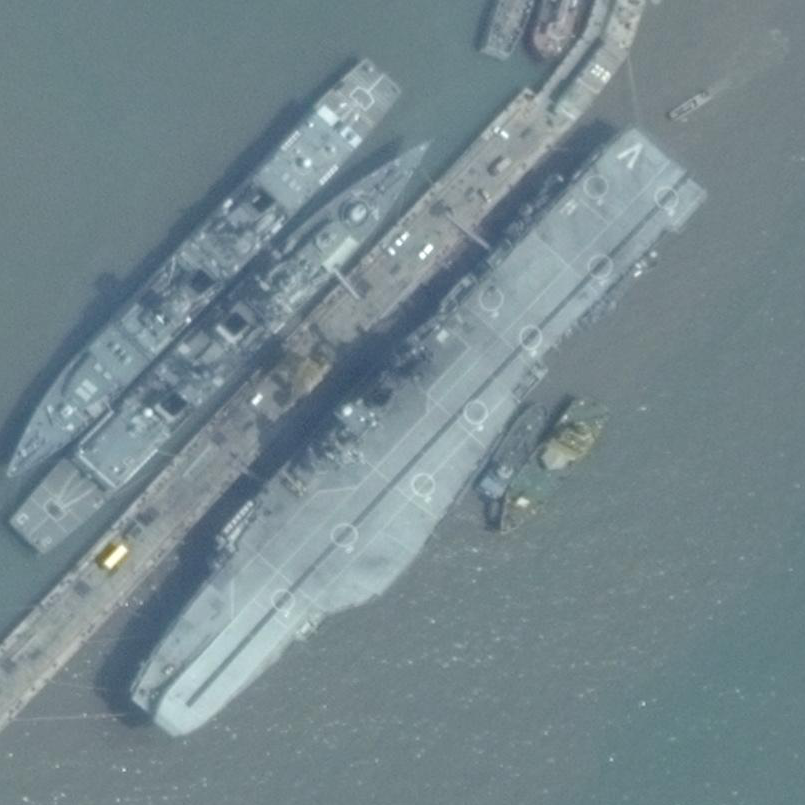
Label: aircraft_carrier